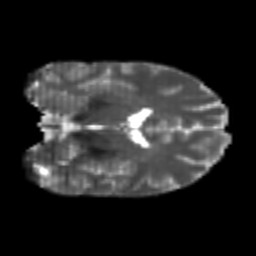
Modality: T2w
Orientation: coronal
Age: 22
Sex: female
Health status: healthy
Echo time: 0.074 s